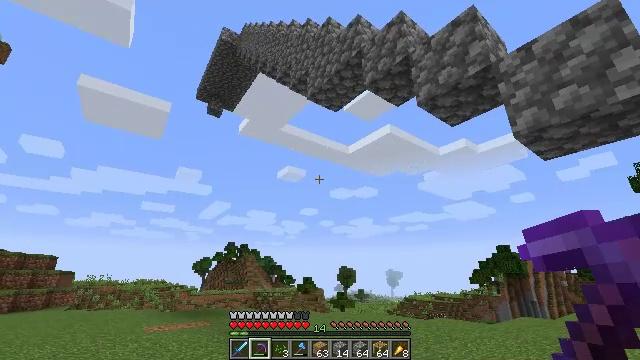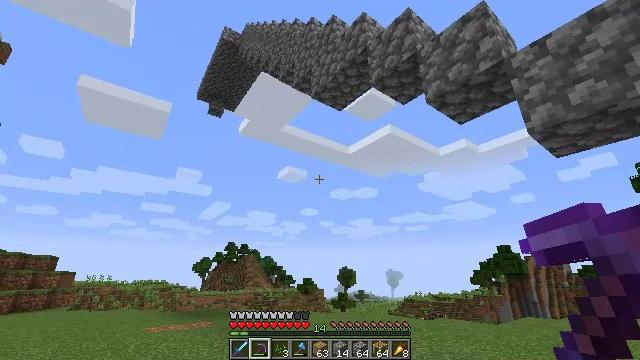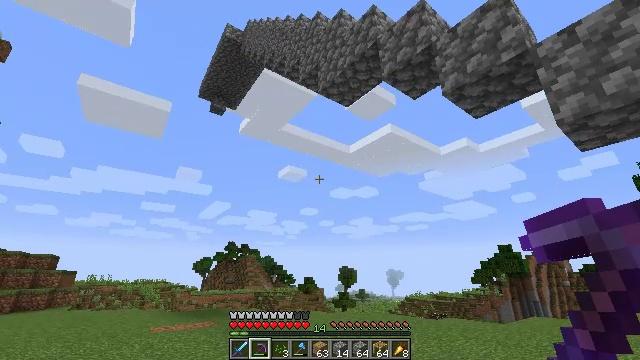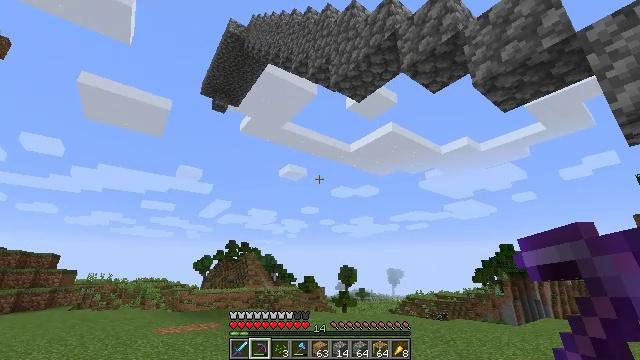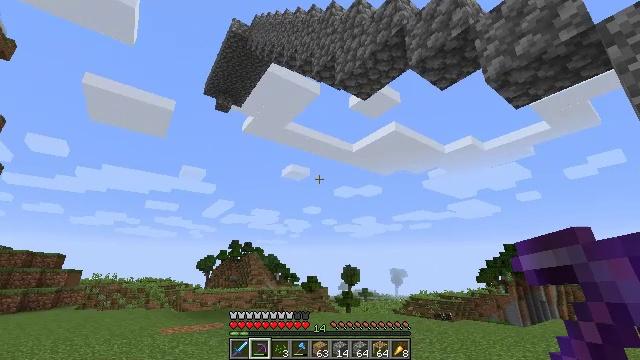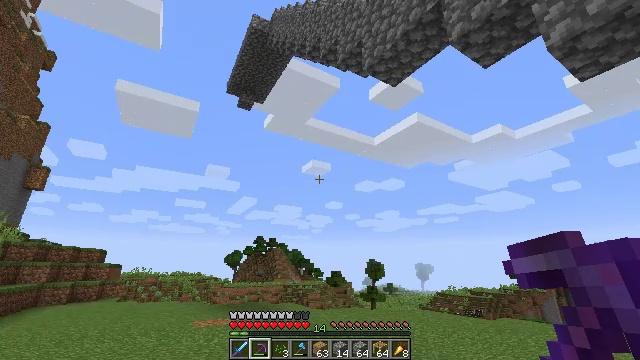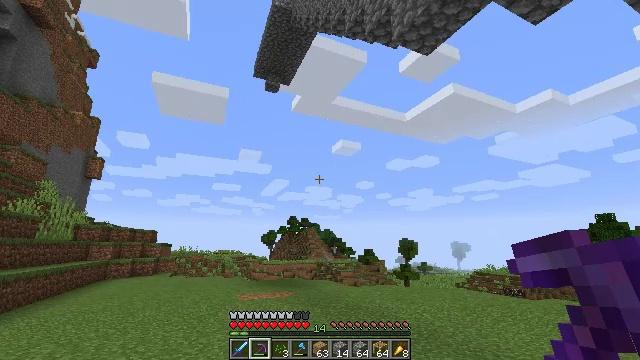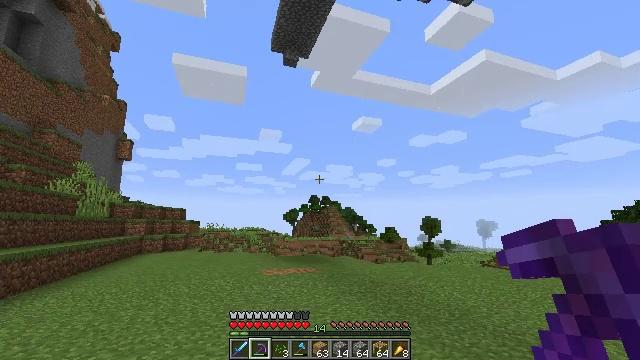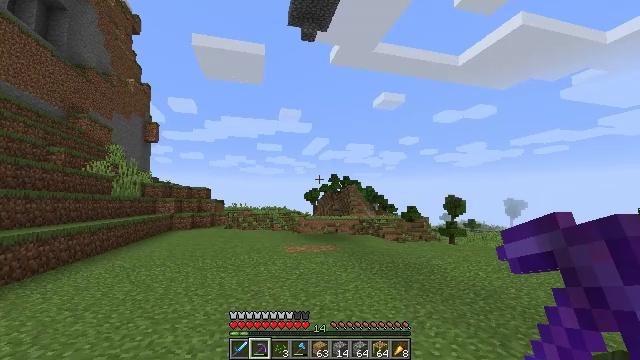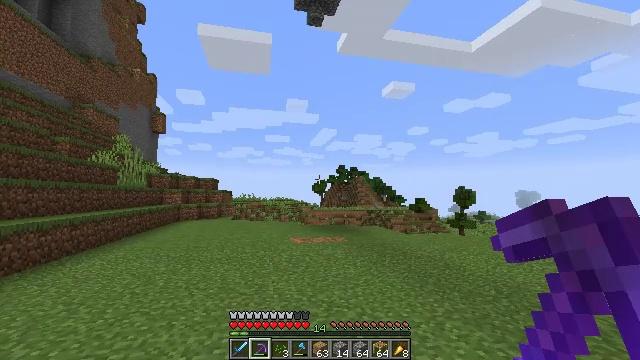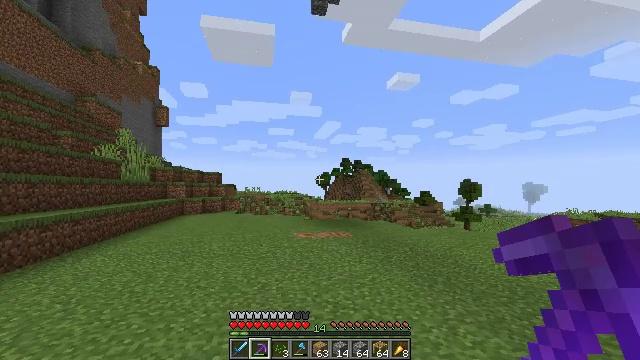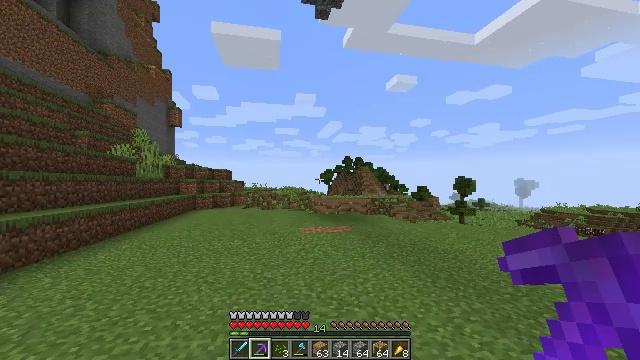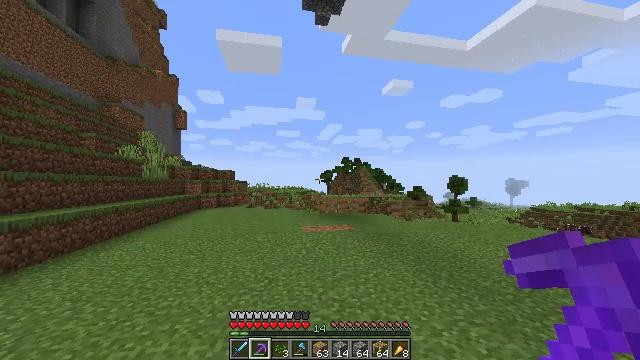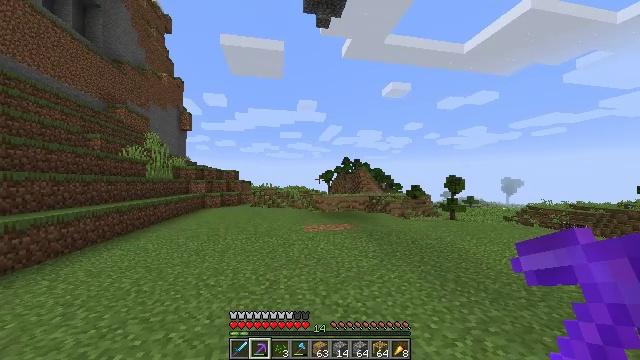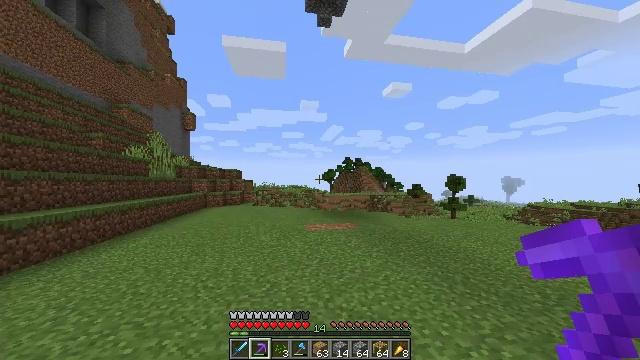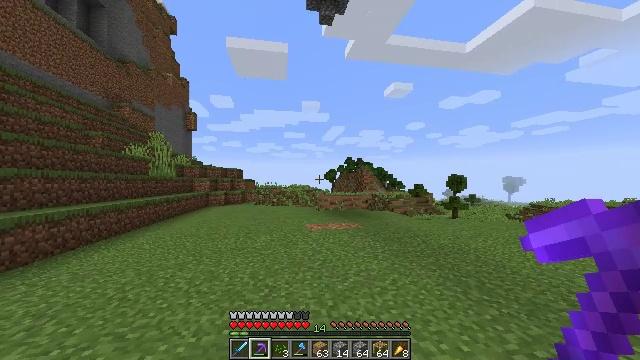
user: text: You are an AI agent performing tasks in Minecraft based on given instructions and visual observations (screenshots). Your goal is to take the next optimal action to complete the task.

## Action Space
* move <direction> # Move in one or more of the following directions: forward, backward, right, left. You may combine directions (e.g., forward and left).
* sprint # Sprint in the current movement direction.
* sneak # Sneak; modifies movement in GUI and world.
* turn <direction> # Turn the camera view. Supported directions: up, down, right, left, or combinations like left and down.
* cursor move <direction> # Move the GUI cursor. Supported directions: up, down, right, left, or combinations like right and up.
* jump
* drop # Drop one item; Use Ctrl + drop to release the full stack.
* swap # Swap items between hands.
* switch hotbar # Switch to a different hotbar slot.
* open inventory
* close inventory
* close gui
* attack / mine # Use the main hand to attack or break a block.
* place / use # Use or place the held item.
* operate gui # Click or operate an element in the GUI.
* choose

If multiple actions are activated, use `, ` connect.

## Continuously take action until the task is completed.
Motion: motion action
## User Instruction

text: Mine tall grass from the ground.
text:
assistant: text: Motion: move forward and move left
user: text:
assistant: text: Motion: move forward and move left
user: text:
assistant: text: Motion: move forward and move left
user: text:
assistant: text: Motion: move forward and move left
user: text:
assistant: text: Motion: move forward and move left, turn left and down
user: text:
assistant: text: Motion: move forward, turn left and down
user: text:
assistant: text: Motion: move forward, turn left and down
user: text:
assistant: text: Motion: move forward, turn left and down
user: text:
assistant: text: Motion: move forward, turn left and down
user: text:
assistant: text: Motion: move forward, sprint, turn down
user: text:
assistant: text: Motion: move forward, sprint
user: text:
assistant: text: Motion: move forward, sprint
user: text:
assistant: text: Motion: move forward, sprint
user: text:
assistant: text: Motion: move forward, sprint
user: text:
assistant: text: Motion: move forward, sprint
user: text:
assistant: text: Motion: move forward
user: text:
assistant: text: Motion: move forward
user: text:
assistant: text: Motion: move forward
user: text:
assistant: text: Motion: move forward
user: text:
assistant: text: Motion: move forward
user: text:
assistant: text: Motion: move forward
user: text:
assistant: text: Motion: move forward
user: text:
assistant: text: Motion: move forward
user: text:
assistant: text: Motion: move forward
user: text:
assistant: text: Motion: move forward
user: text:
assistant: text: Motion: move forward
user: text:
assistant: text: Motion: move forward
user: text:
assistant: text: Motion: move forward
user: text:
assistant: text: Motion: move forward
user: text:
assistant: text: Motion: move forward